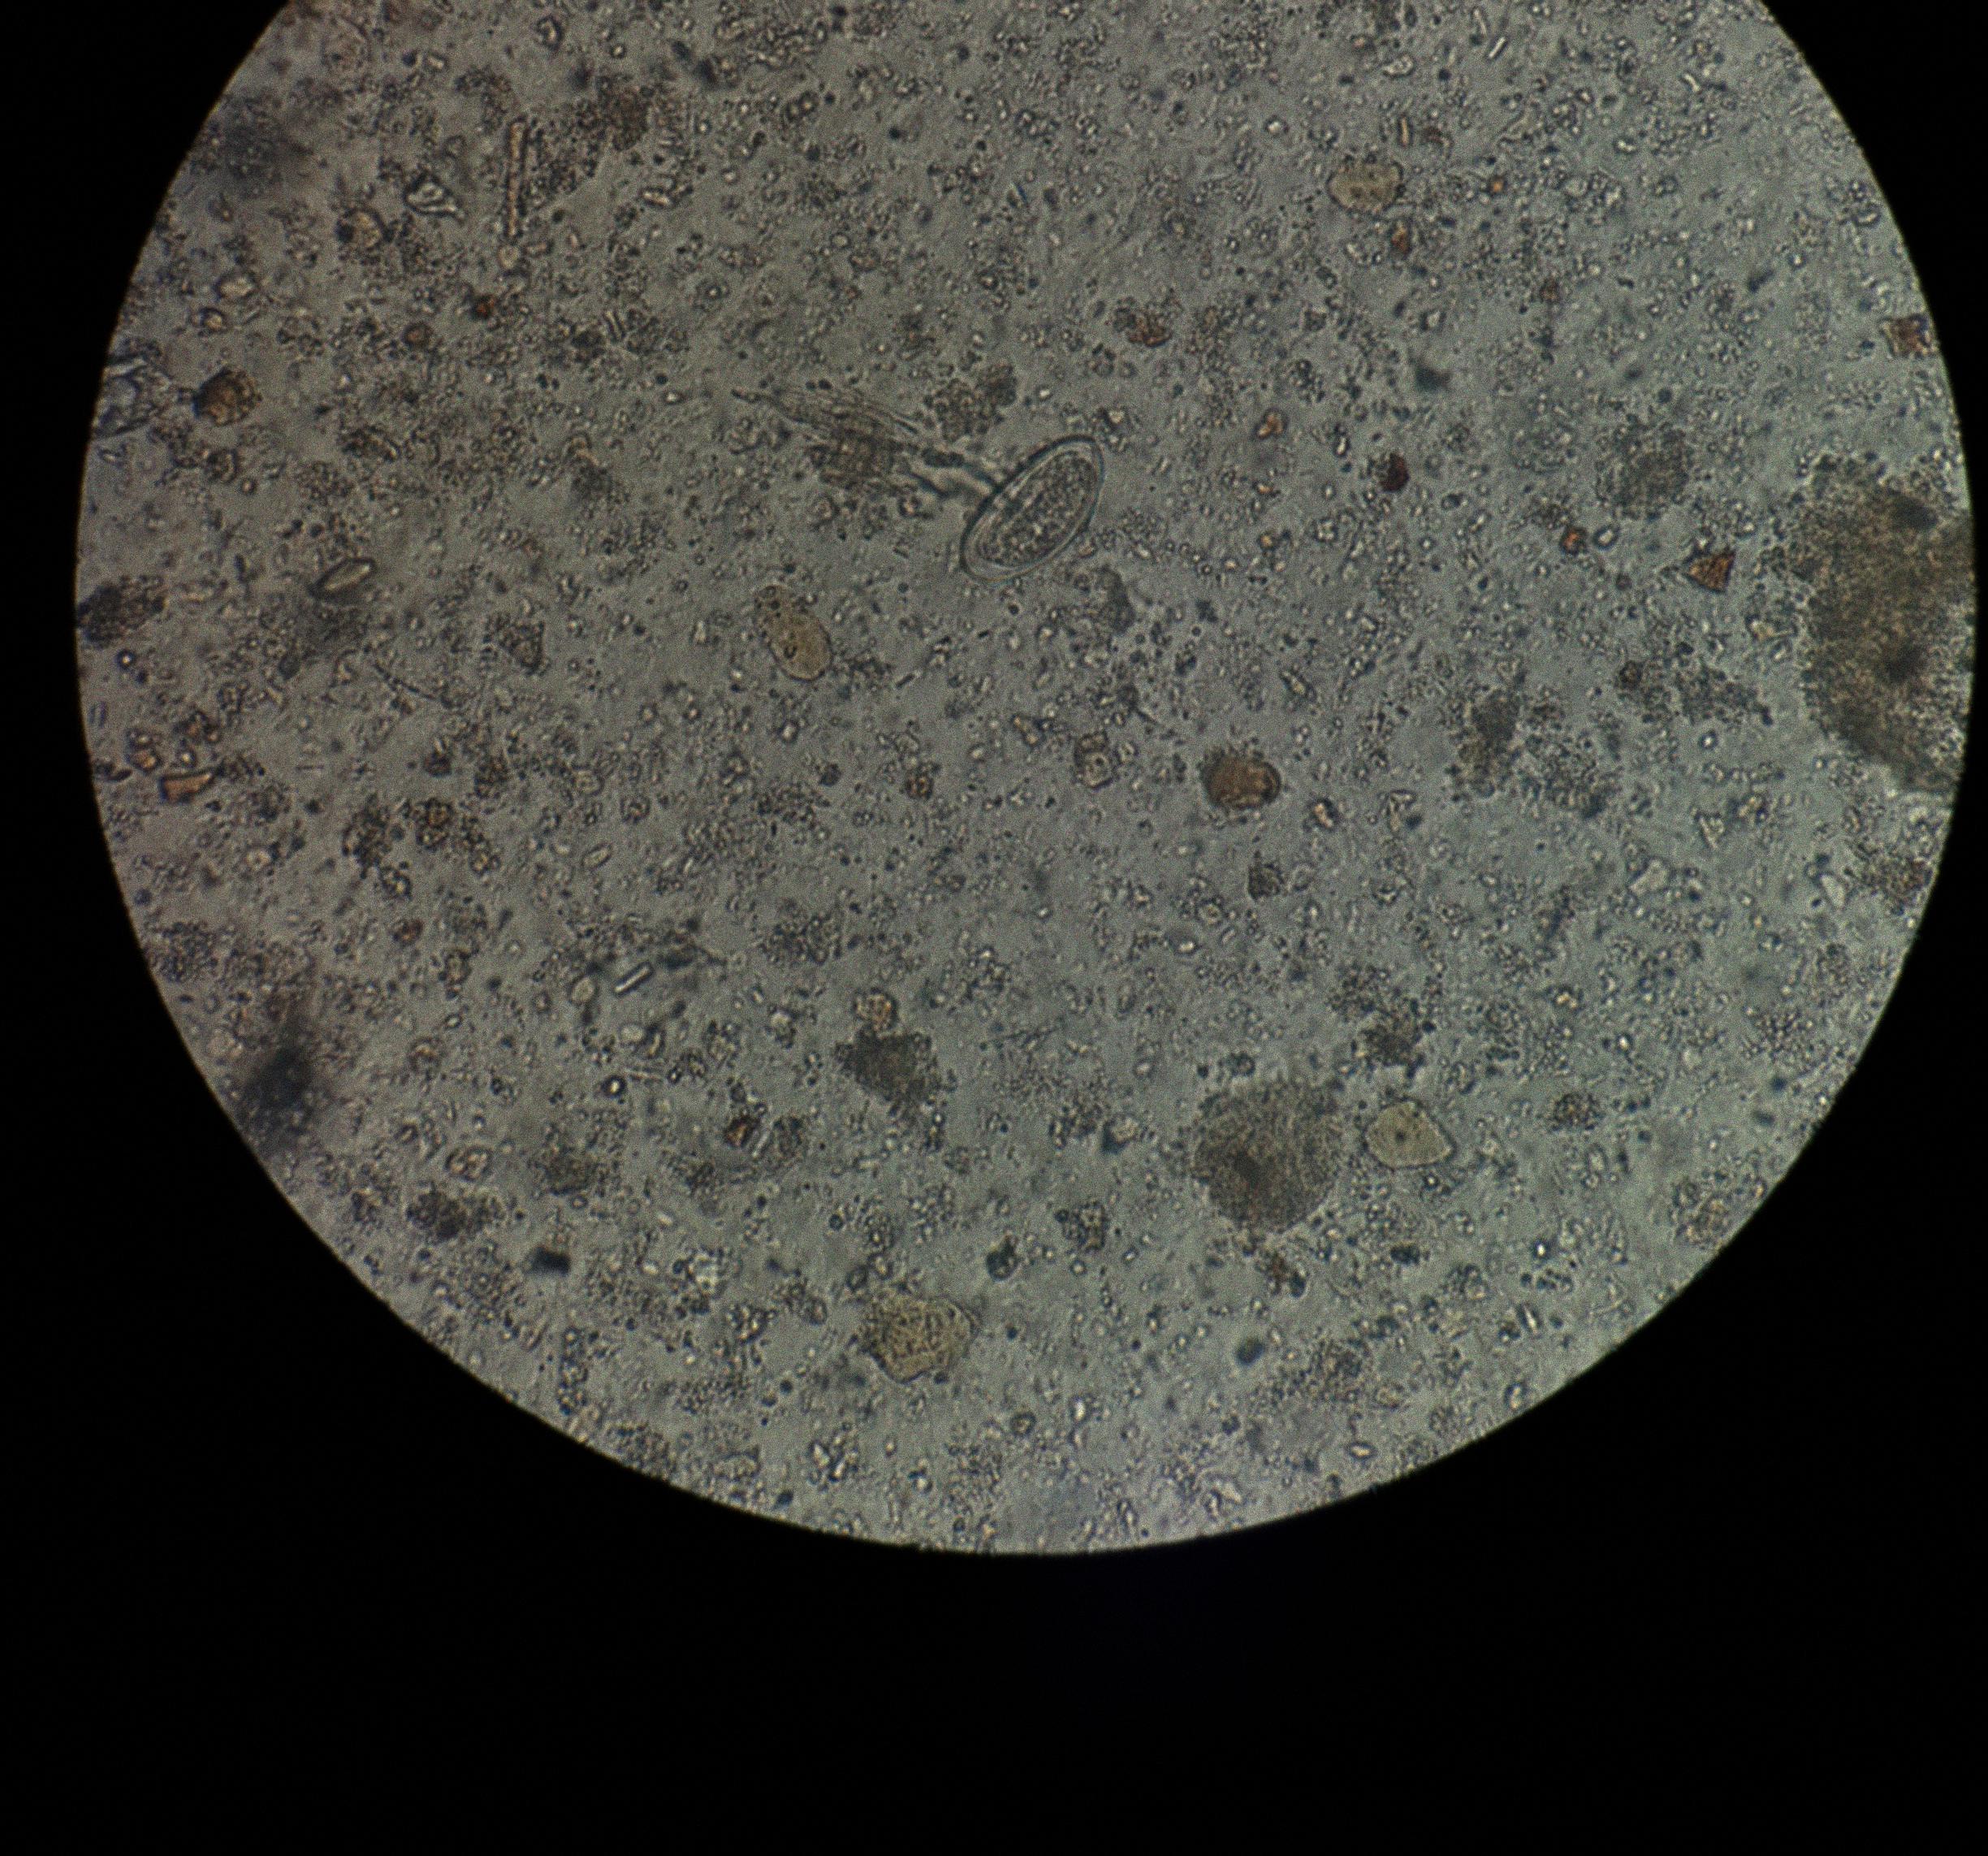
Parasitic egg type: Enterobius vermicularis